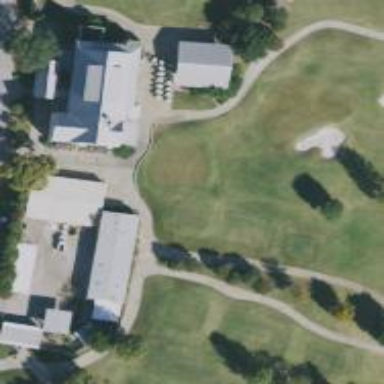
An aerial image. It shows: Service road designated as golf cart path.